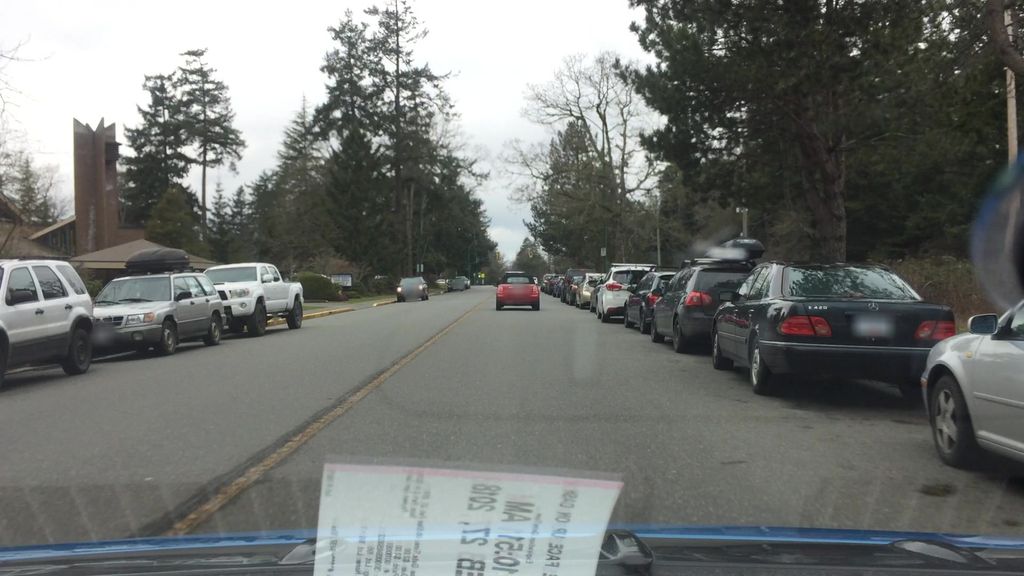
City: victoria